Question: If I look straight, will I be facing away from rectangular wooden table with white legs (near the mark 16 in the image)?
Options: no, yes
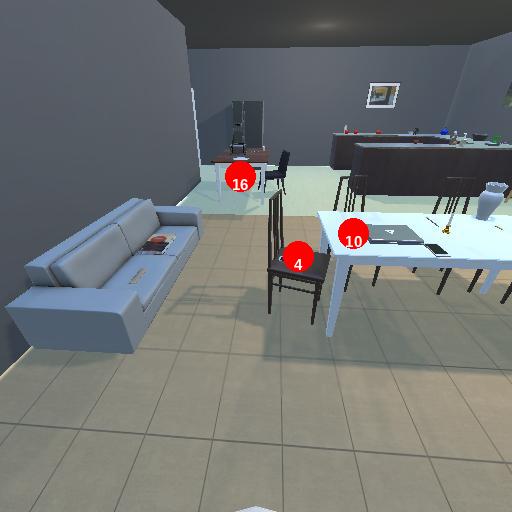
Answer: no